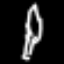
Label: leaf